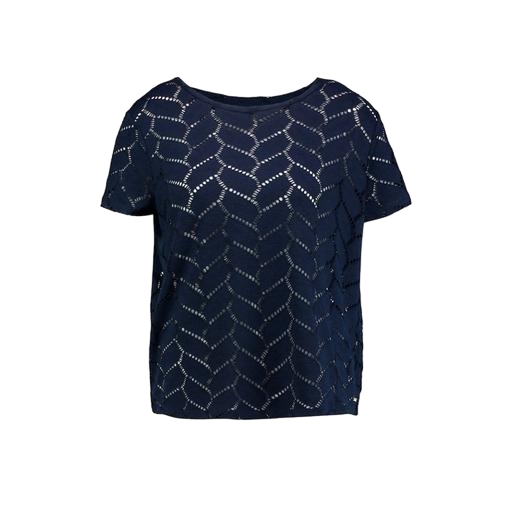
short-sleeve top only macy, blue t-shirt only macy, blue plus size printed t-shirt only macy, white background